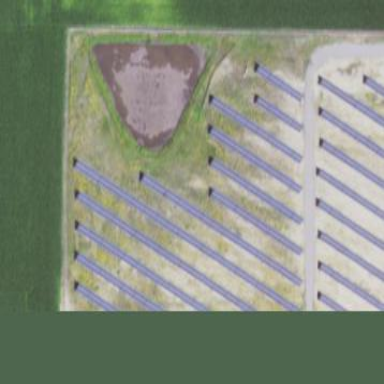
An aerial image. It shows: Solar photovoltaic panel generator.